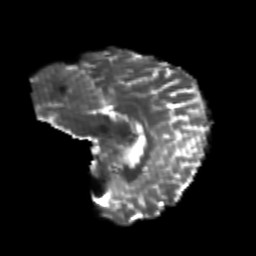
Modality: T2w
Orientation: sagittal
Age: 24
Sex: female
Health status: healthy
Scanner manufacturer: philips
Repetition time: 7.388 s
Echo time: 0.08599 s